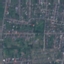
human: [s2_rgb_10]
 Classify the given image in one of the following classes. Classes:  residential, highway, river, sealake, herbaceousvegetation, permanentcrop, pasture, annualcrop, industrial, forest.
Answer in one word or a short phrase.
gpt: Residential